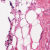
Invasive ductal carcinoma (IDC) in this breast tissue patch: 0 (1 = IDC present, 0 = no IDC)